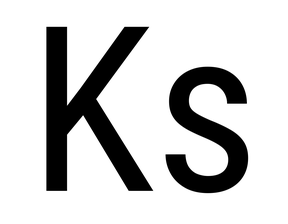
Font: Roboto_Condensed_Regular